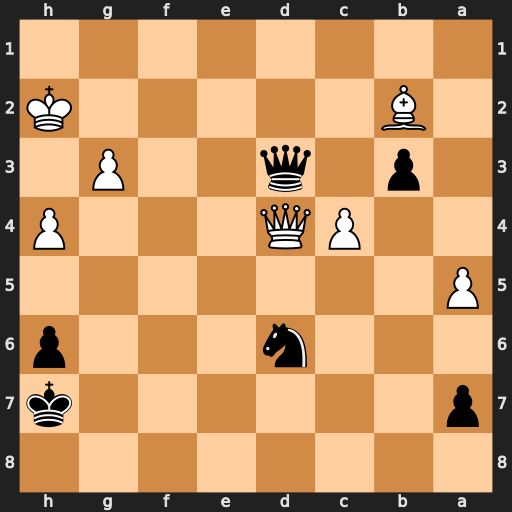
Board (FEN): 8/p6k/3n3p/P7/2PQ3P/1p1q2P1/1B5K/8
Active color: b
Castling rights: -
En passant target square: -
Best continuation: Qxd4 Bxd4 Nxc4